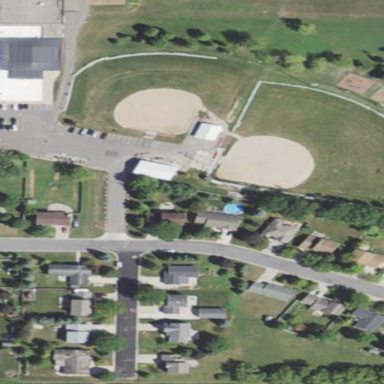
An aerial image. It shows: Baseball pitch for leisure and sports activities.